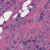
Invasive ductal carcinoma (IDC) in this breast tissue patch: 1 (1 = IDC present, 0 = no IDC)